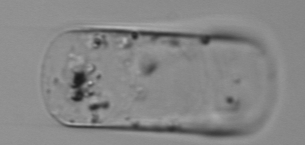
Label: Guinardia_flaccida